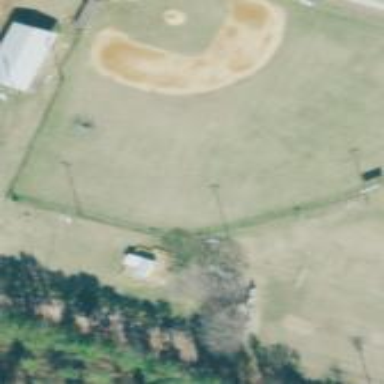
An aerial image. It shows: Baseball pitch for leisure land.